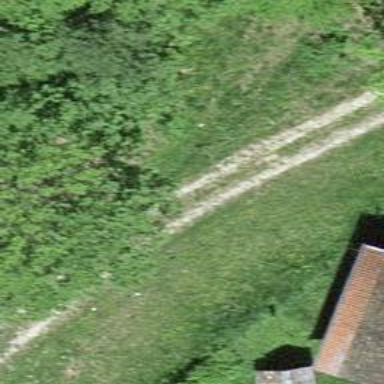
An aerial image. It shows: Track road with grade4 tracktype.